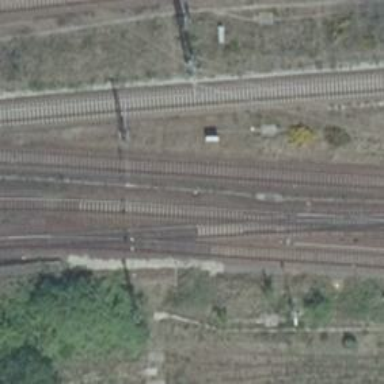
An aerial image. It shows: Railway track with contact lines for electrification.